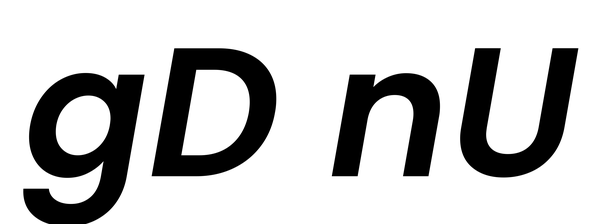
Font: Poppins-SemiBoldItalic